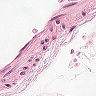
Metastatic tissue present: no